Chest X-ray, AP view. Patient: 58 years old, sex M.
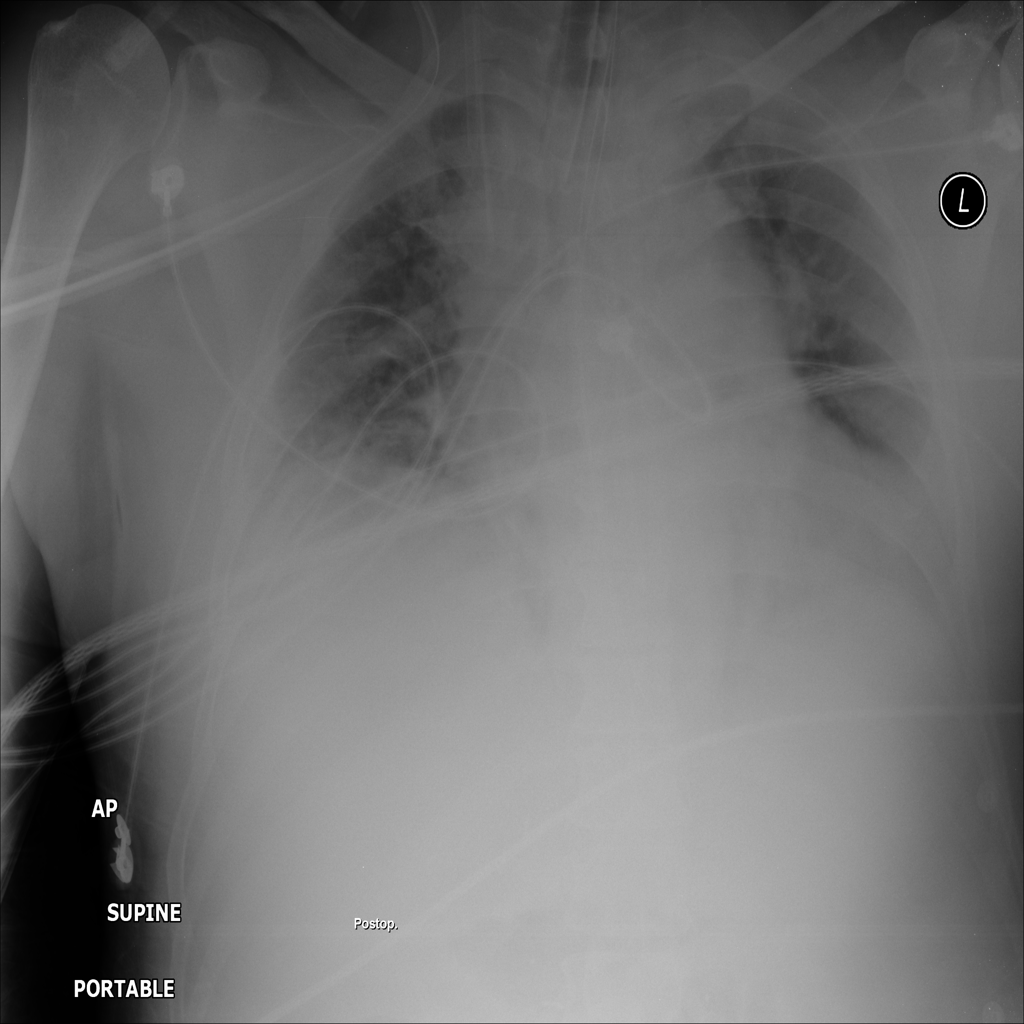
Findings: No Finding